В сосуде находятся гелий $He$ и азот $N_{2}$ в количестве $
u_{1}$ и $
u_{2}$ соответственно. Сосуд разделен на две части пористой перегородкой $П$ (см. рисунок), которая свободно пропускает гелий и не пропускает азот, причем изначально азот был только в правой части.  Пренебрегая теплоемкостью стенок сосуда и поршней, найдите теплоемкость системы при нагревании в следующих условиях:
при закрепленных поршнях;
при свободных поршнях, создающих постоянные давления;
при свободном левом поршне, создающем постоянное давление, и закрепленном правом поршне. Универсальная газовая постоянная $R$ известна.
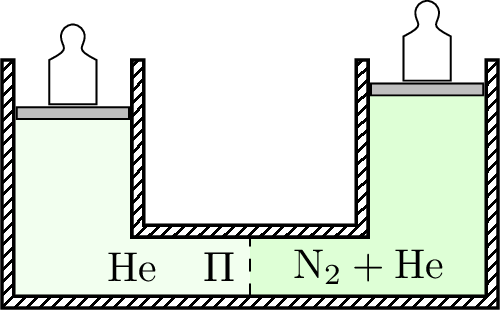
при закрепленных поршнях;
Решение: При закрепленных поршнях объемы гелия и азота остаются постоянными, поэтому теплоемкость - сумма теплоемкостей этих газов при постоянном объеме: $$ C_{1}=C_{H e, V}+C_{N_{2}, V}=\left(\frac{3}{2} \nu_{1}+\frac{5}{2} \nu_{2}\right) R. $$
Ответ: $$ C_{1}=\left(\frac{3}{2} \nu_{1}+\frac{5}{2} \nu_{2}\right) R. $$

при свободных поршнях, создающих постоянные давления;
Решение: При подвижных поршнях давления гелия и азота не меняются. Следовательно, теплоемкость процесса - сумма теплоемкостей газов при постоянном давлении: $$ C_{2}=C_{H e, P}+C_{N_{2}, P}=\left(\frac{5}{2} \nu_{1}+\frac{7}{2} \nu_{2}\right) R. $$
Ответ: $$ C_{2}=\left(\frac{5}{2} \nu_{1}+\frac{7}{2} \nu_{2}\right) R. $$

при свободном левом поршне, создающем постоянное давление, и закрепленном правом поршне.
Решение: При закрепленном правом поршне остаются постоянными давление гелия и объем азота. Следовательно, теплоемкость процесса $$ C_{3}=C_{H e, P}+C_{N_{2}, V}=\left(\frac{5}{2} \nu_{1}+\frac{5}{2} \nu_{2}\right) R. $$
Ответ: $$ C_{3}=\left(\frac{5}{2} \nu_{1}+\frac{5}{2} \nu_{2}\right) R. $$
Темы:
T, Термодинамика, Теплоемкость, Всероссийские, Изопроцессы, Перетекание газа